Interaction volume radius: 10 \u00c5
Interaction volume height: 10 \u00c5
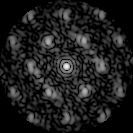
Disorder parameter: 0.4701